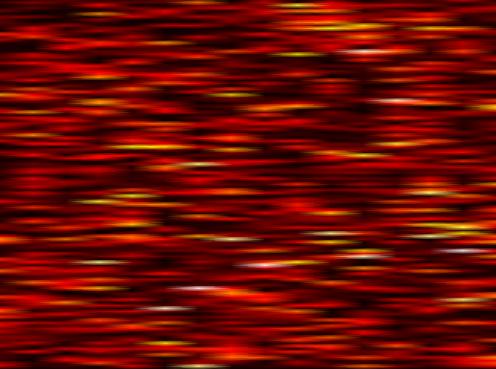
Label: FOFDM